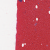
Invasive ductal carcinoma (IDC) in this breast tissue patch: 0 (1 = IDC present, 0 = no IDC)